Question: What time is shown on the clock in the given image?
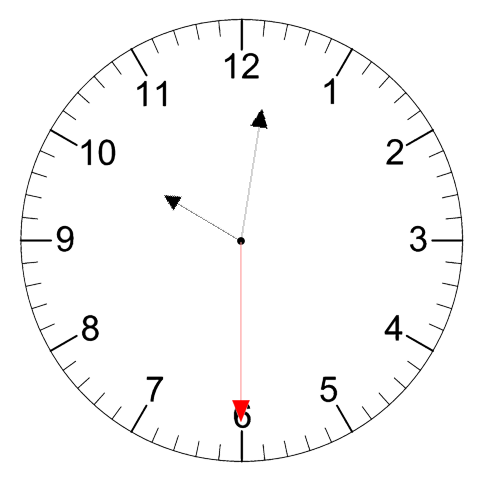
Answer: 10:01:30